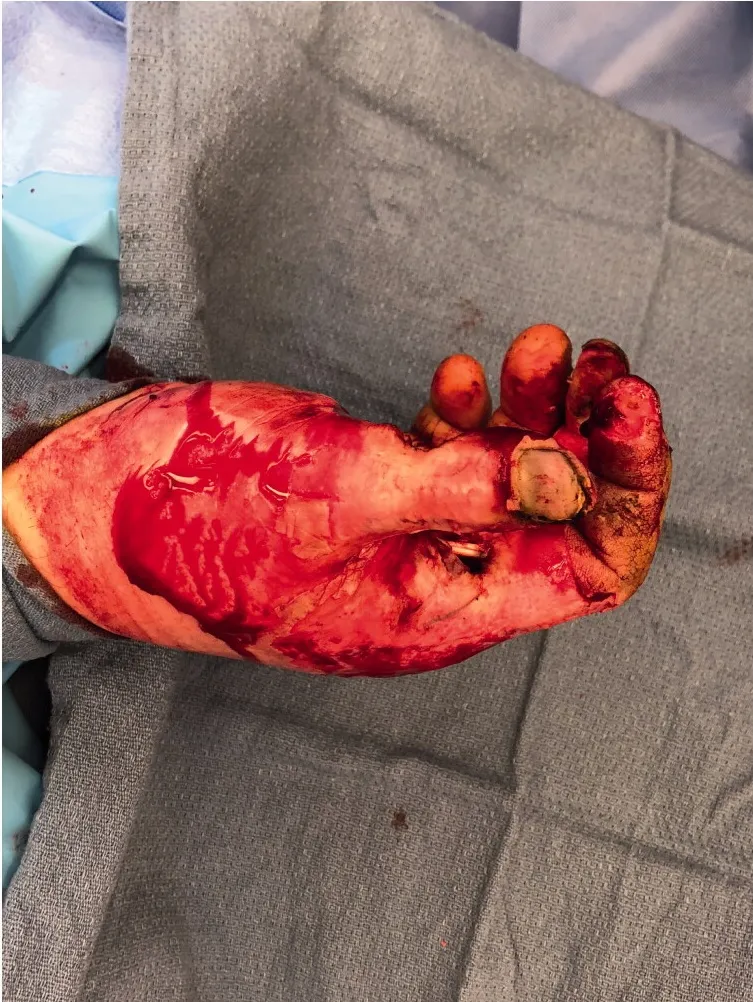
Lateral view of the blast injury.
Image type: medical_photograph (other_medical_photograph)